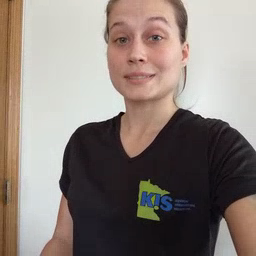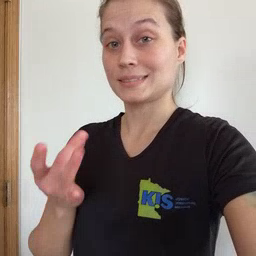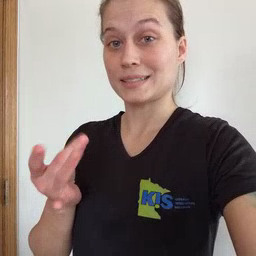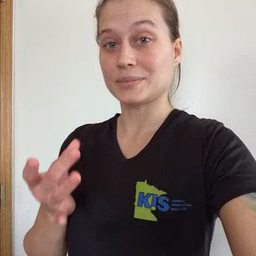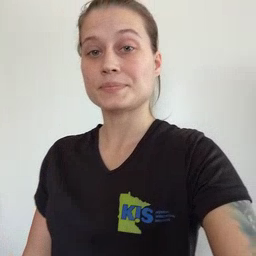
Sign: sticky